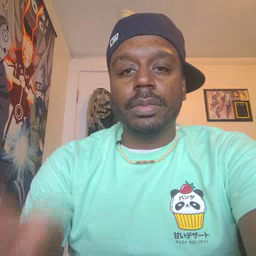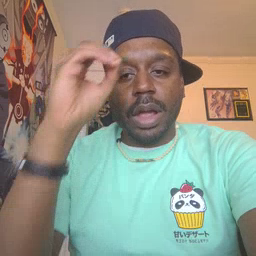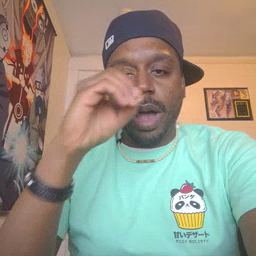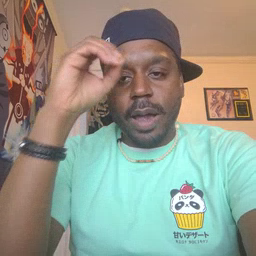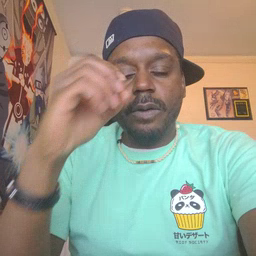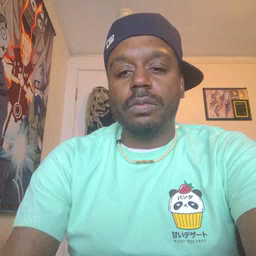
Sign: owl